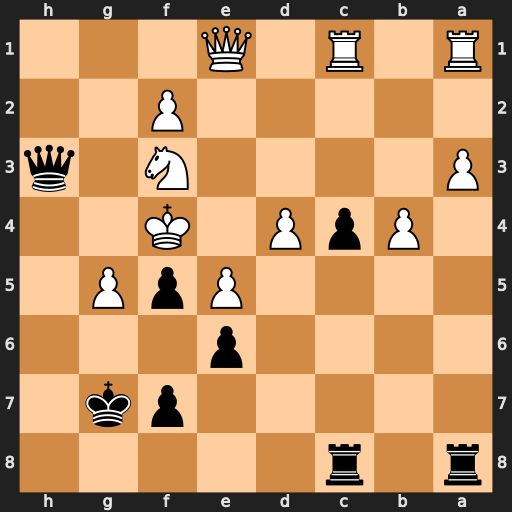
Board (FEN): r1r5/5pk1/4p3/4PpP1/1PpP1K2/P4N1q/5P2/R1R1Q3
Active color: b
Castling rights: -
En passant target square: -
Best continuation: Qg4+ Ke3 Qe4+ Kd2 Qd3#